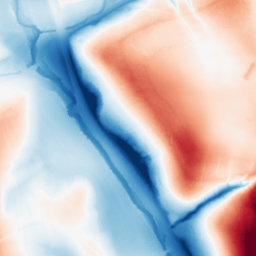
Category: classical
Decomposition family: gaussian_anisotropic
Decomposition parameters: sigma_x: 50
sigma_y: 10
Upsampling method: cubic_catmull_rom
Upsampling parameters: scale: 2
Upsampling scale: 2